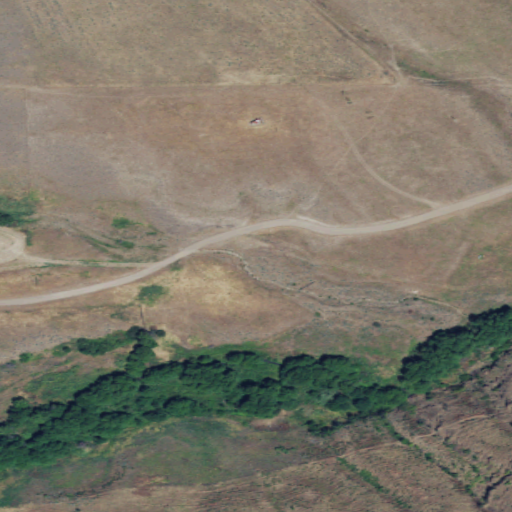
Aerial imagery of valley in Washington named Pine Tree Canyon containing grassland, shrub, evergreen forest, herbaceous wetlands, and woody wetlands